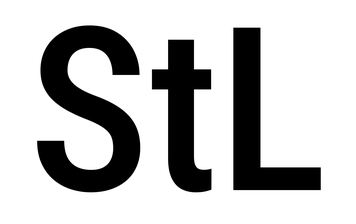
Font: Roboto_Condensed_Medium